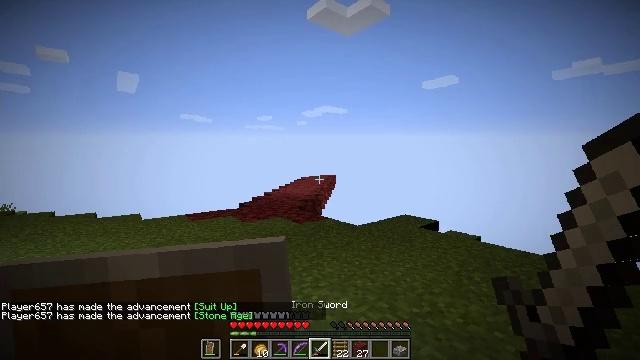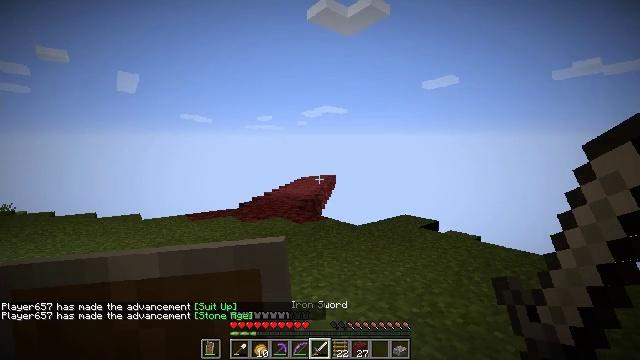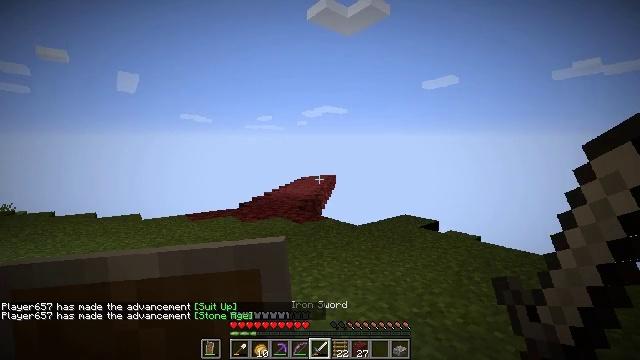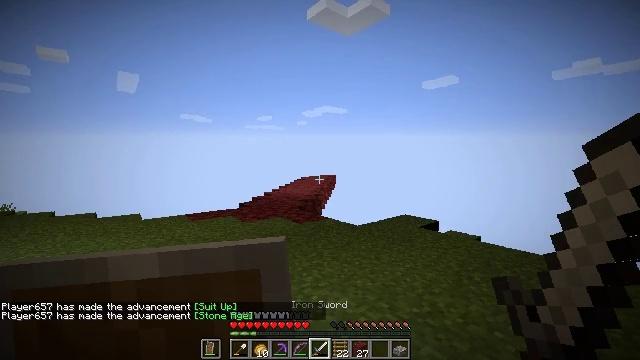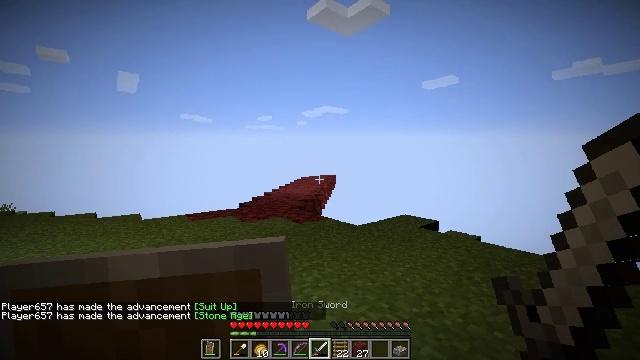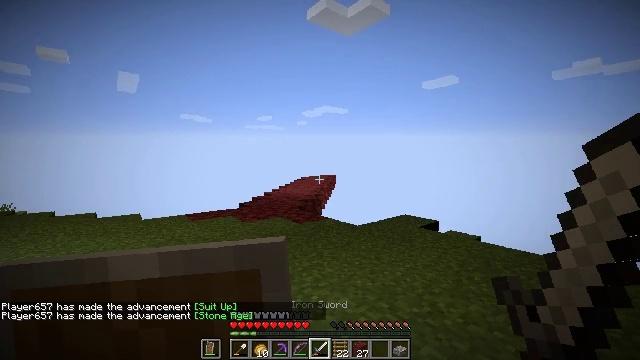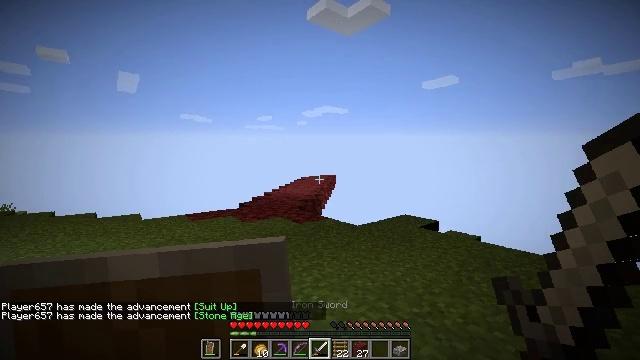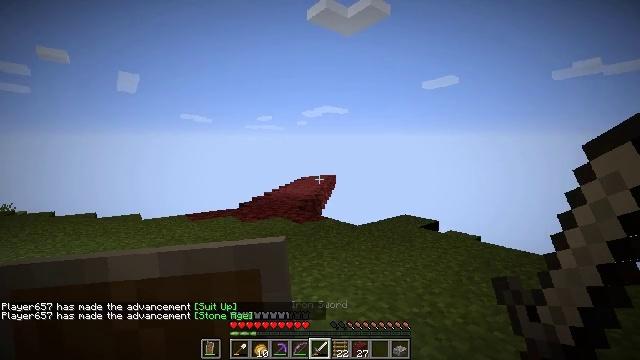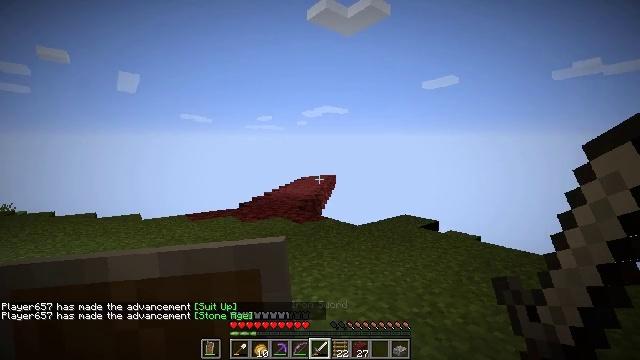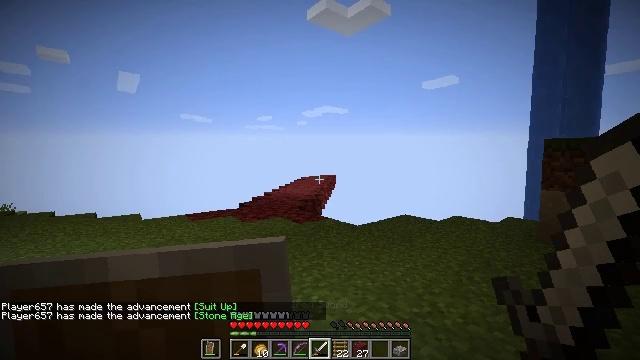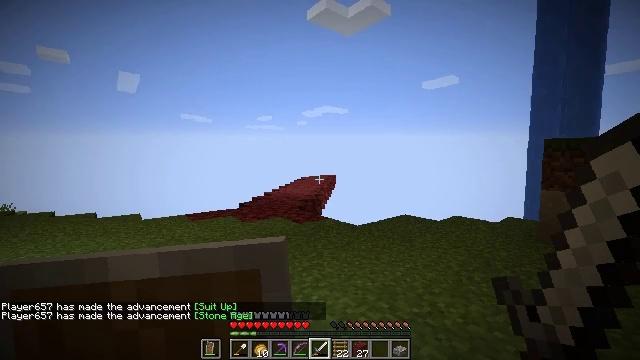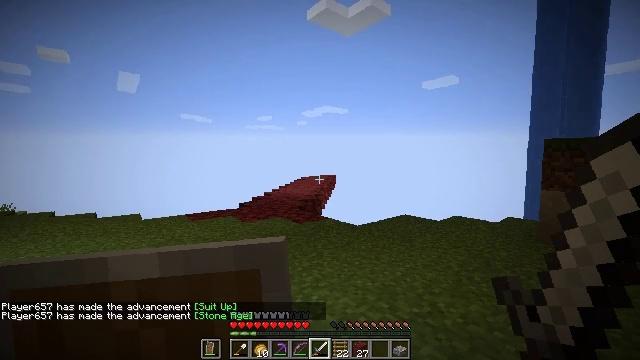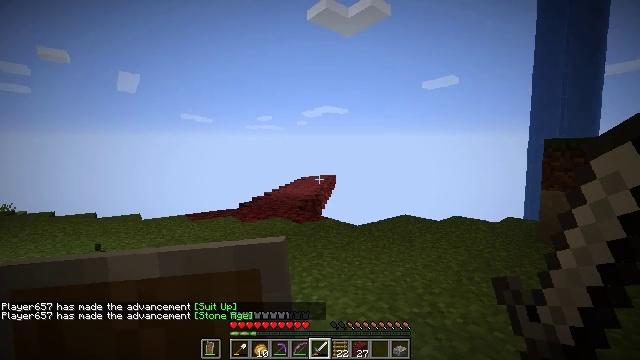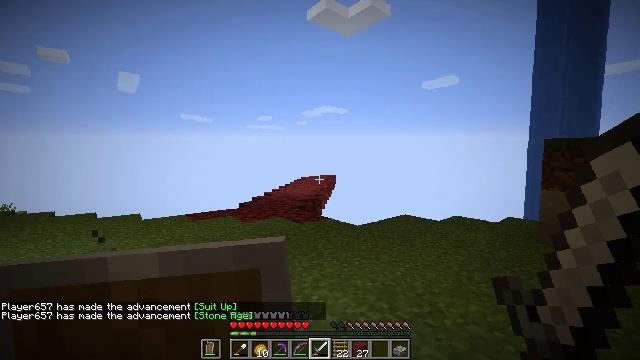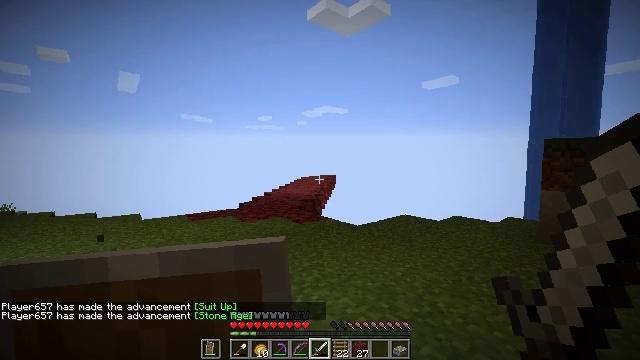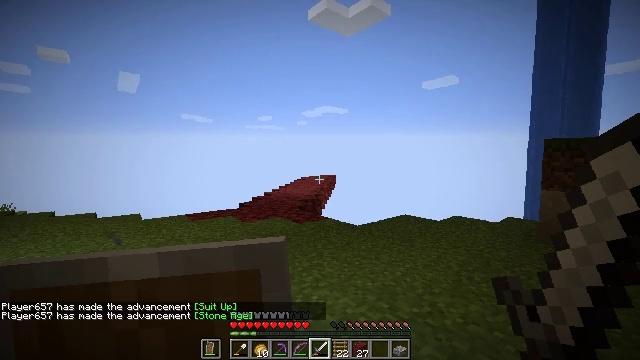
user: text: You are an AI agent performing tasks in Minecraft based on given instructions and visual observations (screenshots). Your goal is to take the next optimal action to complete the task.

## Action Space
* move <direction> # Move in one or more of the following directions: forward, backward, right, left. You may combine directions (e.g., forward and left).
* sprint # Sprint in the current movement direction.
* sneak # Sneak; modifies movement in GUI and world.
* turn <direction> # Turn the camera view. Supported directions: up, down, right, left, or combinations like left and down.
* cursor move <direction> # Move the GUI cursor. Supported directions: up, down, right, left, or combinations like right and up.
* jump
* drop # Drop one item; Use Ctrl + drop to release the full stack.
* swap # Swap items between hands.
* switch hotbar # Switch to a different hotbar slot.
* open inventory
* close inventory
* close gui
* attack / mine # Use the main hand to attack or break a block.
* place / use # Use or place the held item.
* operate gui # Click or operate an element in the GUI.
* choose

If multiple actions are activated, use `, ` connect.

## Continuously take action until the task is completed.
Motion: motion action
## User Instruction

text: Open a crafting table and craft the TNT.
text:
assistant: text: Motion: no_op
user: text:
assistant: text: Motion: no_op
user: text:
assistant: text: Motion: no_op
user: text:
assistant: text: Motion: no_op
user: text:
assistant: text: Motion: no_op
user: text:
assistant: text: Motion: no_op
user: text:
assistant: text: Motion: no_op
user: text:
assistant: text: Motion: no_op
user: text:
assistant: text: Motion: no_op
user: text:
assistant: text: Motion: no_op
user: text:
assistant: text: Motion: no_op
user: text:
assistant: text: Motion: no_op
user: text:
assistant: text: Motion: no_op
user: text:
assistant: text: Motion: no_op
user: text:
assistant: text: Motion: no_op
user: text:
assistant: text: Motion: no_op
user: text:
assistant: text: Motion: no_op
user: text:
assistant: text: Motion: no_op
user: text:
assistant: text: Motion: no_op
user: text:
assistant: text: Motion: no_op
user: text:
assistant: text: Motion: no_op
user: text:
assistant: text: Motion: no_op
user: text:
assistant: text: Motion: no_op
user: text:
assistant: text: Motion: no_op
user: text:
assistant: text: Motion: no_op
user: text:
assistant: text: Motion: no_op
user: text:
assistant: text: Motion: no_op
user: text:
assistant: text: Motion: no_op
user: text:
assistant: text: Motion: no_op
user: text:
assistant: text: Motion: no_op